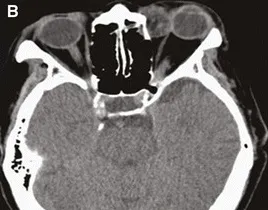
Axial.
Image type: radiology (ct)